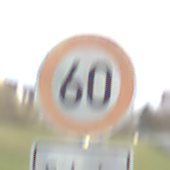
Verkehrszeichen: Geschwindigkeit60
Zusatzzeichen unten: HinweisDurchVerbaleAngabe8
Umgebung: Outdoor, Suburban
Tageszeit: SunriseSunset
Wetter: PartlyCloudy
Licht: Natural
Jahreszeit: NotSpecified
Kontrast: MediumContrast